Field crop: maize
Growth stage: 2
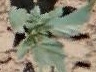
Species: datura